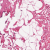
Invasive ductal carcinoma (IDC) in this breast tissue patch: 0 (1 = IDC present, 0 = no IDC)